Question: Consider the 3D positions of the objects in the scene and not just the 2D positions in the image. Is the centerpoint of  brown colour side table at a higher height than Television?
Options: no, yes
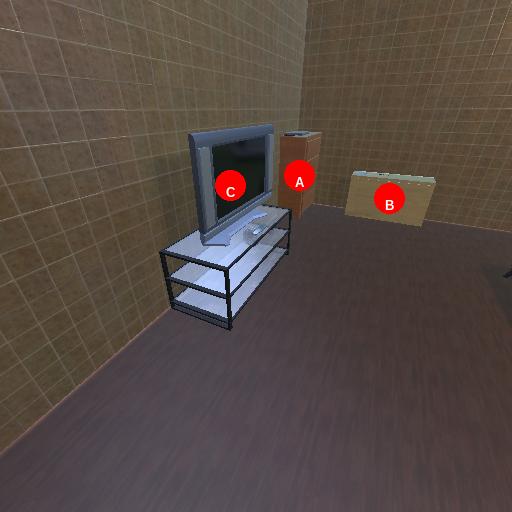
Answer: no